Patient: sex F, age 55
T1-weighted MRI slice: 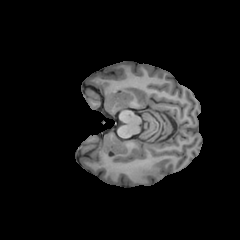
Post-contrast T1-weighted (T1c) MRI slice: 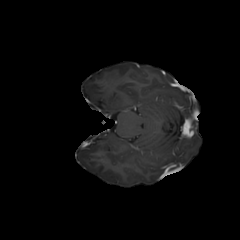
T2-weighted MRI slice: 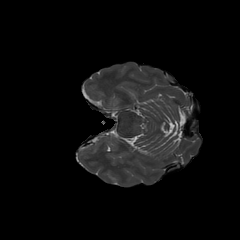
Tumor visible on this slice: no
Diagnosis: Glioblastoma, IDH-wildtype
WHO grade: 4